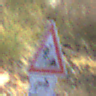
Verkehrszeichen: Arbeitsstelle
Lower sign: RichtungsangabeDurchPfeile5
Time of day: MorningAfternoon
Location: Outdoor (RoadRail)
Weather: PartlyCloudy
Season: NotSpecified
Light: Natural